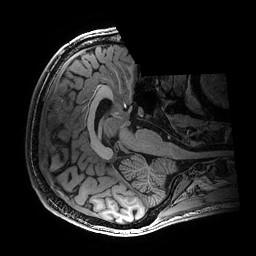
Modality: T1w
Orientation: axial
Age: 19
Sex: female
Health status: healthy